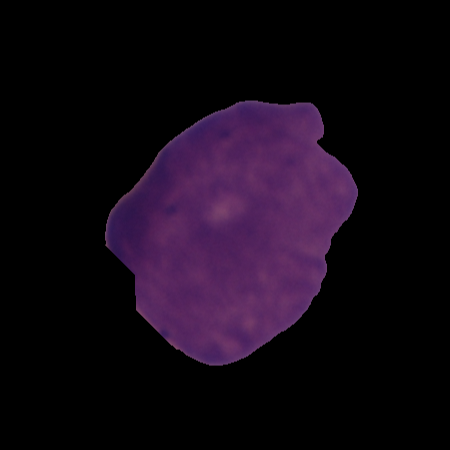
Label: cancer